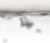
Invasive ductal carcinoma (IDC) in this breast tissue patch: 0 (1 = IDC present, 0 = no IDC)